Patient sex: M
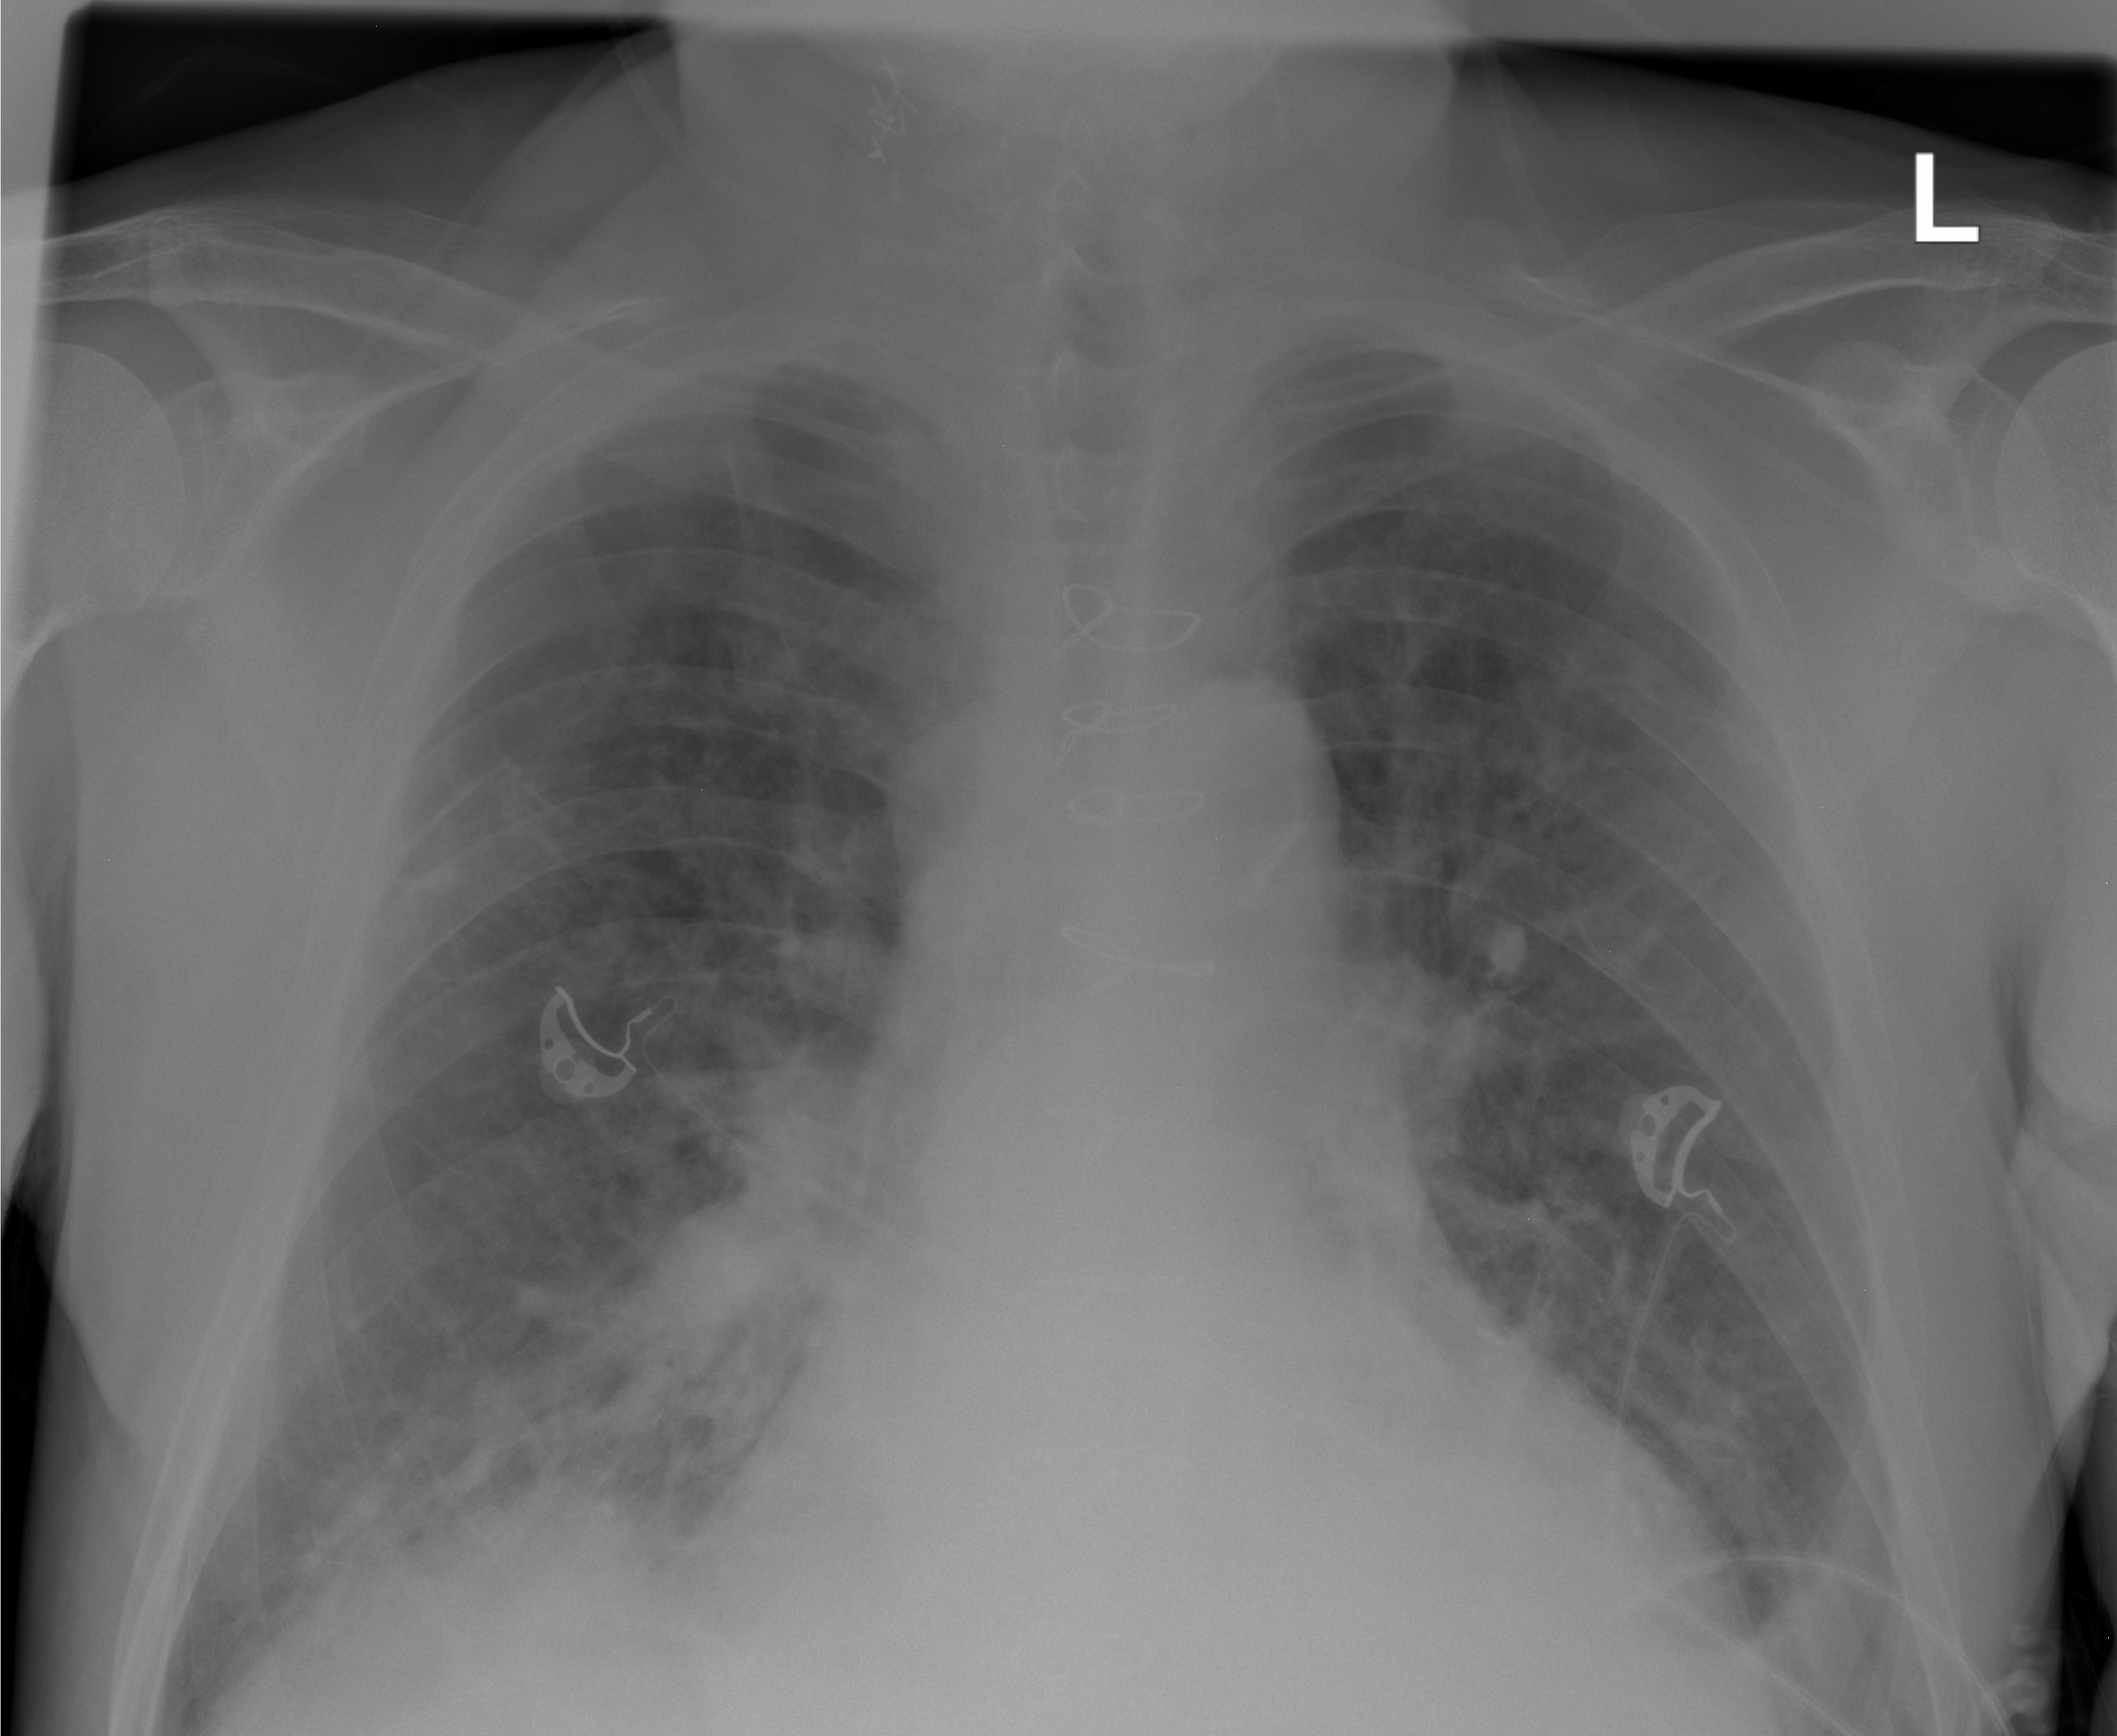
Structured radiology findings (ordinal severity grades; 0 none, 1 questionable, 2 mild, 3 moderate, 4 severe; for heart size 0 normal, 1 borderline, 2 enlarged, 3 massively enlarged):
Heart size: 2
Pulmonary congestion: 2
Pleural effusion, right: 2
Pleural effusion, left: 2
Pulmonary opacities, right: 3
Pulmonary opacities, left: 1
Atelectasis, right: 2
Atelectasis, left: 2